Question: I'm making a titled box with css.
And my code is something like this.
I've ignored some attributes like width or height in my code.(Because I don't know why stackoverflow keeps telling me that I 've got too many codes here..)
'''
.sponsor_info {
border-radius: 10px;
border: 1px solid #eeeeee;
width:200px;
height:50px;
padding: 0px;
}
.sponsor_info .headbar {
border-radius:10px 10px 0px 0px;
width:200px;
height: 40px;
margin-top: 0px;
background-color: #8BBE26;
}
.sponsor_info .headbar p {
font-size: 20px;
font-family: arial;
color:white;
line-height: 100%;
margin-left: 3%;
margin-top:0px;
}
'''
'''
<div class="sponsor_info">
<div class="headbar">
<p>Sponsor Info</p>
</div>
</div>
'''
I can get something like below
The question now is: I don't know why there is some space between the outer grey border and the inner green bar.
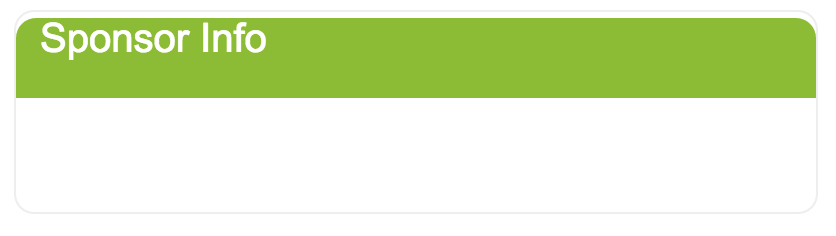
Answer: '''
.sponsor_info {
height: 200px;
border-radius: 10px;
border: 1px solid #eeeeee;
padding: 0px;
}
.sponsor_info .headbar {
height: 100px;
border-radius: 10px 10px 0px 0px;
margin-top: 0px;
background: #8BBE26;
}
.sponsor_info .headbar p {
line-height: 100px;
margin-left: 3%;
margin-top: 0px;
}
'''
'''
<div class="sponsor_info">
<div class="headbar">
<p>Sponsor Info</p>
</div>
</div>
'''